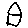
Label: house